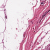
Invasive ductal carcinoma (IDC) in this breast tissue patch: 0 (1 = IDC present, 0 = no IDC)